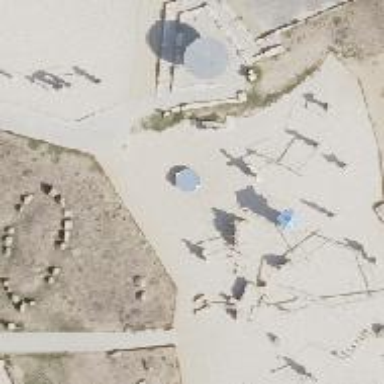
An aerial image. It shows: Playground featuring artwork with windmill theme.